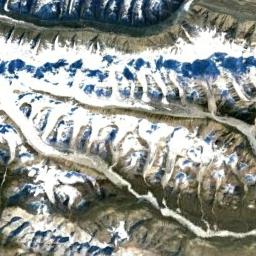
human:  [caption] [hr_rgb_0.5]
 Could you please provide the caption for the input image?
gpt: The white snow on the snow-capped mountains is veined .

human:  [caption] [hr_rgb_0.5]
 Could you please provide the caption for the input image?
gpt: The snow berg is consist of green plants,Bare land and white snow .

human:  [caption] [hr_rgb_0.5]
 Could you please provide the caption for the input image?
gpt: A lot of snow is on the snowberg .

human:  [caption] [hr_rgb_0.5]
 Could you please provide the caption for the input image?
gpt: The snowberg is covered with glaciers but some ridges are not covered by glaciers .

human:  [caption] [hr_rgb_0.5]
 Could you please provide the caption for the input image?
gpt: There are much snow on the ridges of the snowbergs .